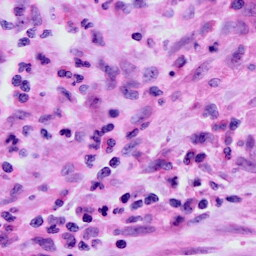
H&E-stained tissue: Cervix